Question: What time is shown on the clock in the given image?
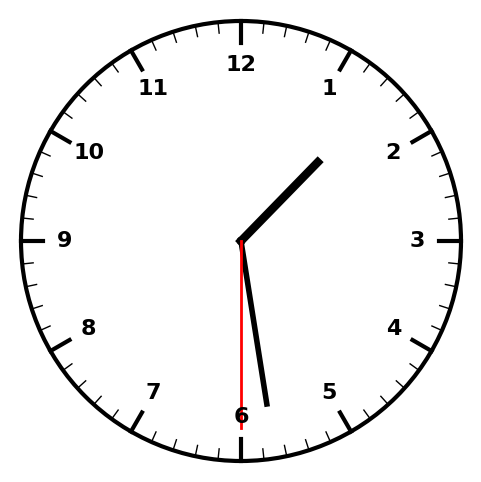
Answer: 01:28:30